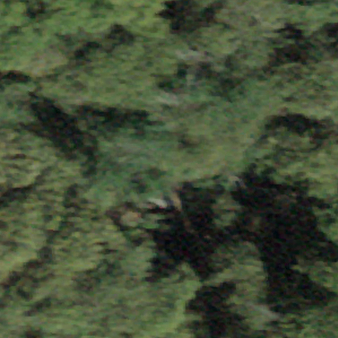
Label: other